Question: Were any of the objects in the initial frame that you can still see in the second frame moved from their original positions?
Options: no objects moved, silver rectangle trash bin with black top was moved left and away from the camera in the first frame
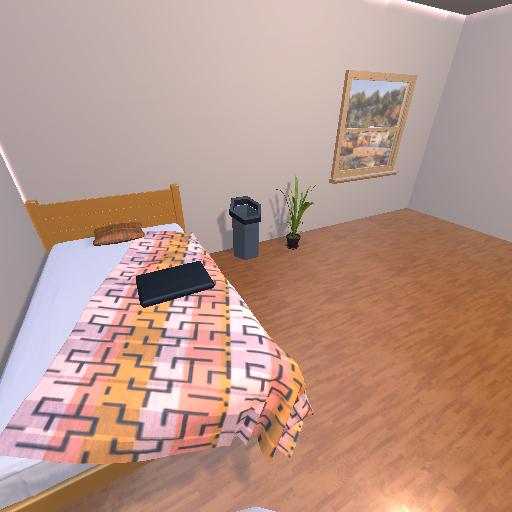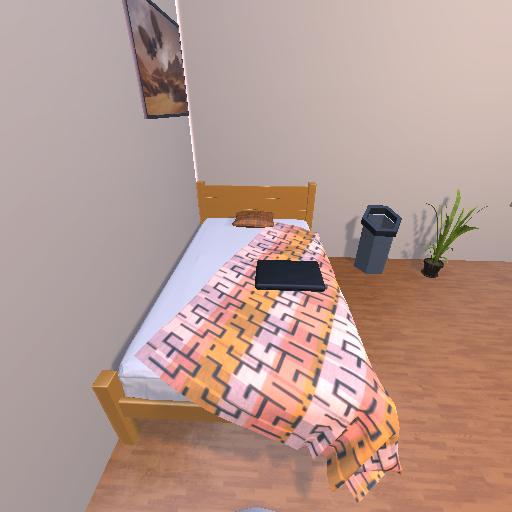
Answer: no objects moved